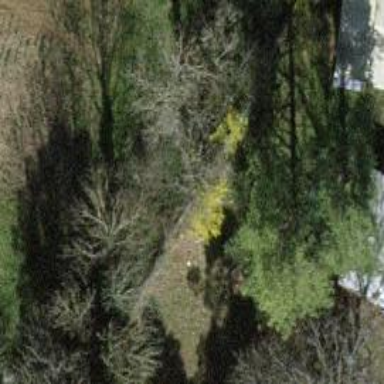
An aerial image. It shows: Mixed leaf type tree in natural setting.